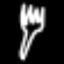
Label: fork